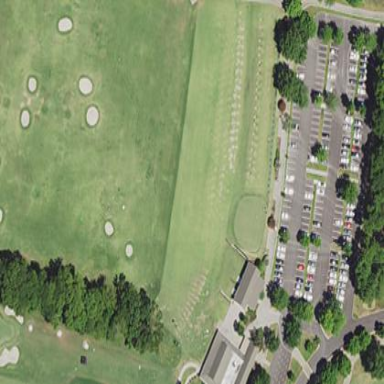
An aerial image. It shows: Grass area designated as golf tee.